Question: SWT's RowLayout is fine for the purpose, however I'd like the vertical alignment on the font baseline for all widgets containing text.
Is there maybe a ready custom Layout that does this?
<URL> probably has what it takes to implement it, but I just want to ask if it has been done before. Couldn't find it, but it seems like a typical requirement.
In the screenshot's top, there's the row layout, below is a fixed layout that I manually arranged to the baseline (WindowBuilder has snapping for that).

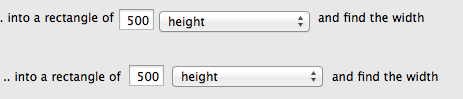
Answer: 'RowLayout' has a field called <URL>. Just set it to 'true' and you're good.
> 'center' specifies whether the controls in a row should be centered vertically in each cell for horizontal layouts, or centered horizontally in each cell for vertical layouts. The default value is 'false'.
'''
public static void main(String[] args)
{
Display display = new Display();
Shell shell = new Shell(display);
RowLayout layout = new RowLayout();
layout.center = true;
shell.setLayout(layout);
shell.setText("StackOverflow");
new Label(shell, SWT.NONE).setText("Label");
new Button(shell, SWT.PUSH).setText("Button");
shell.pack();
shell.open();
while (!shell.isDisposed())
{
if (!display.readAndDispatch())
{
display.sleep();
}
}
display.dispose();
}
'''